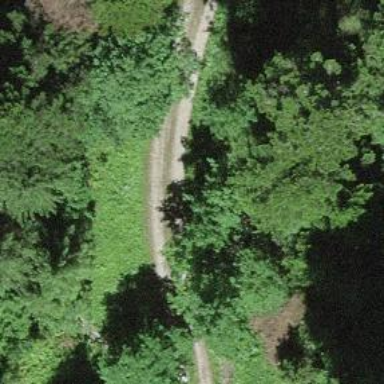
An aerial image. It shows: Culvert tunnel.